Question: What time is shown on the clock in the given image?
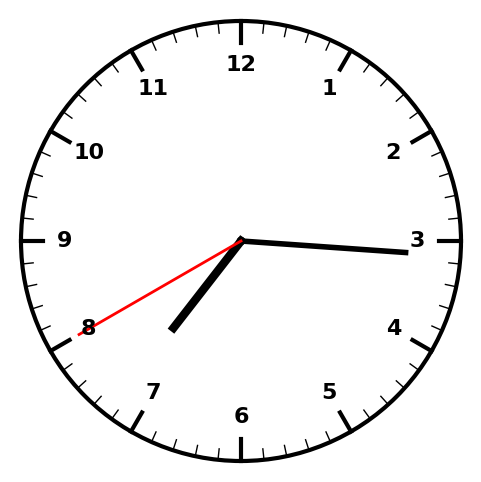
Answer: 07:15:40